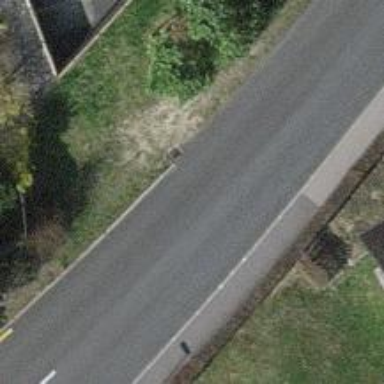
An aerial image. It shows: Platform for public transport is situated by the road.